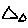
Label: triangle